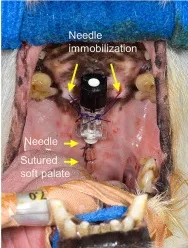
Diagnostic imaging and intratumoral holmium-166 microspheres treatment of a 10-year-old Jack Russell Terrier with a pituitary tumor. (D) The needle was placed into the tumor center and immobilized with sutures after closure of the soft palate.
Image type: radiology (ct)